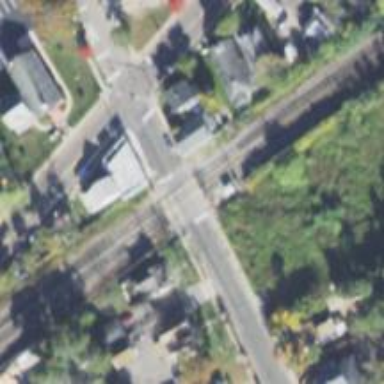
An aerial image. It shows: Crossing for the railway.